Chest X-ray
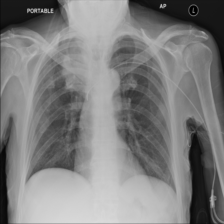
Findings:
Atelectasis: negative
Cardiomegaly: negative
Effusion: negative
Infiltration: negative
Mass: negative
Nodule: negative
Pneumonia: negative
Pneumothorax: negative
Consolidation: negative
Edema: negative
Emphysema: negative
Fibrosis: negative
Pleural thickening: negative
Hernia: negative